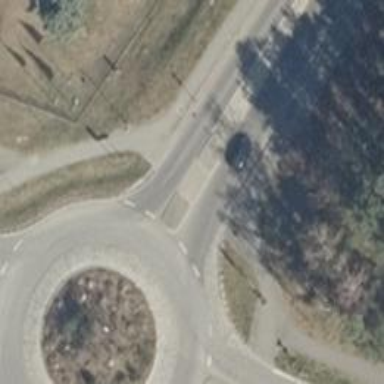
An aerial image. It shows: Uncontrolled footway crossing with central island.